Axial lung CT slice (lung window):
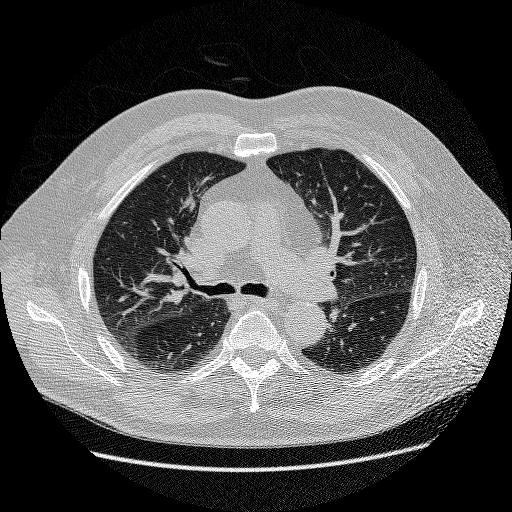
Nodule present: no